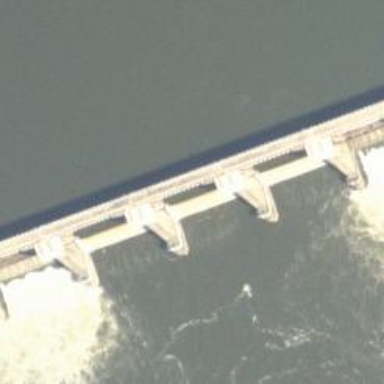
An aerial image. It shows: Dam across waterway.